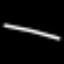
Label: line